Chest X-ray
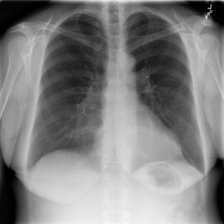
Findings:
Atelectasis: negative
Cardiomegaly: negative
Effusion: negative
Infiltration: negative
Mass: negative
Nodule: negative
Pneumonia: negative
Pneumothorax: negative
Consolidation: negative
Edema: negative
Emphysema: negative
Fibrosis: negative
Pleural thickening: negative
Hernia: negative